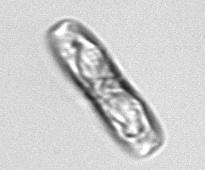
Label: pennate_morphotype1